Interaction volume radius: 5 \u00c5
Interaction volume height: 25 \u00c5
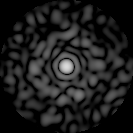
Disorder parameter: 0.8792